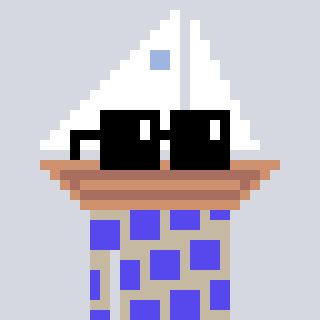
a pixel art character with square black sunglasses, a sailboat-shaped head and a bege-colored body on a cool background